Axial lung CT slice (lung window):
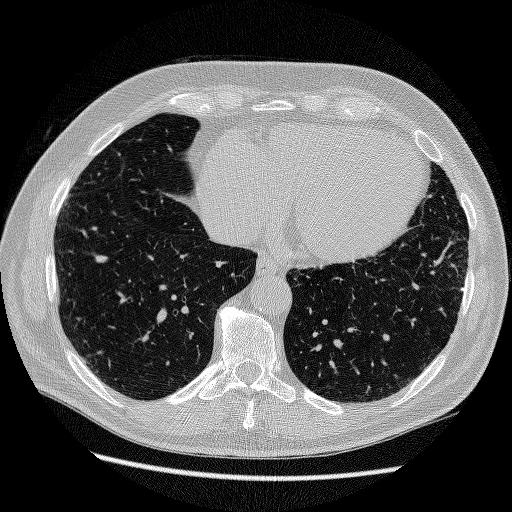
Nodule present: no